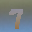
Label: 7